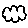
Label: cloud